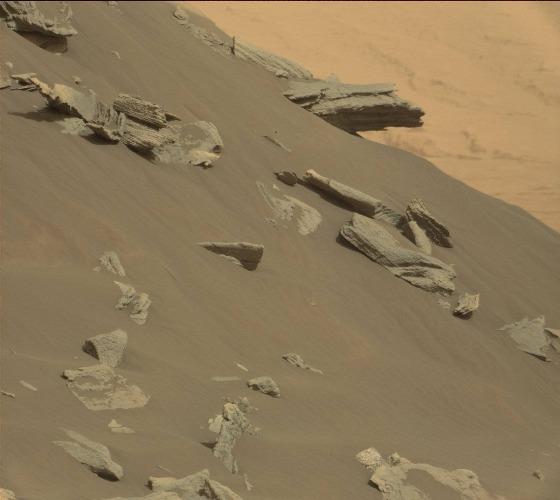
Terrain classes present: Bedrock, Gravel / Sand / Soil, Rock, Shadow, Sky / Distant Mountains